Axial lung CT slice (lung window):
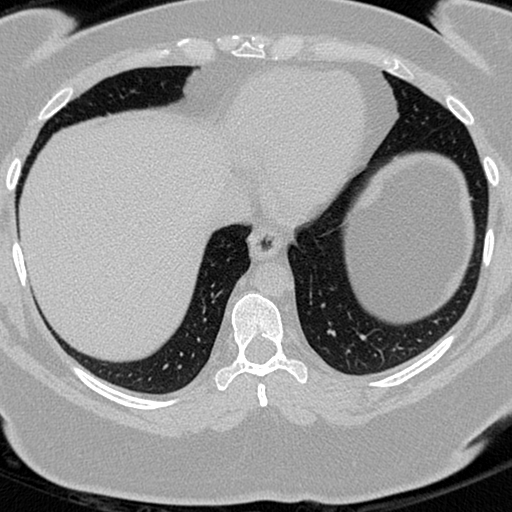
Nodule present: no